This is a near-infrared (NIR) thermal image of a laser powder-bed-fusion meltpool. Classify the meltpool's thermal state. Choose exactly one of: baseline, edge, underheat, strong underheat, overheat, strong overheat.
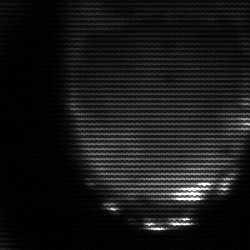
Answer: edge